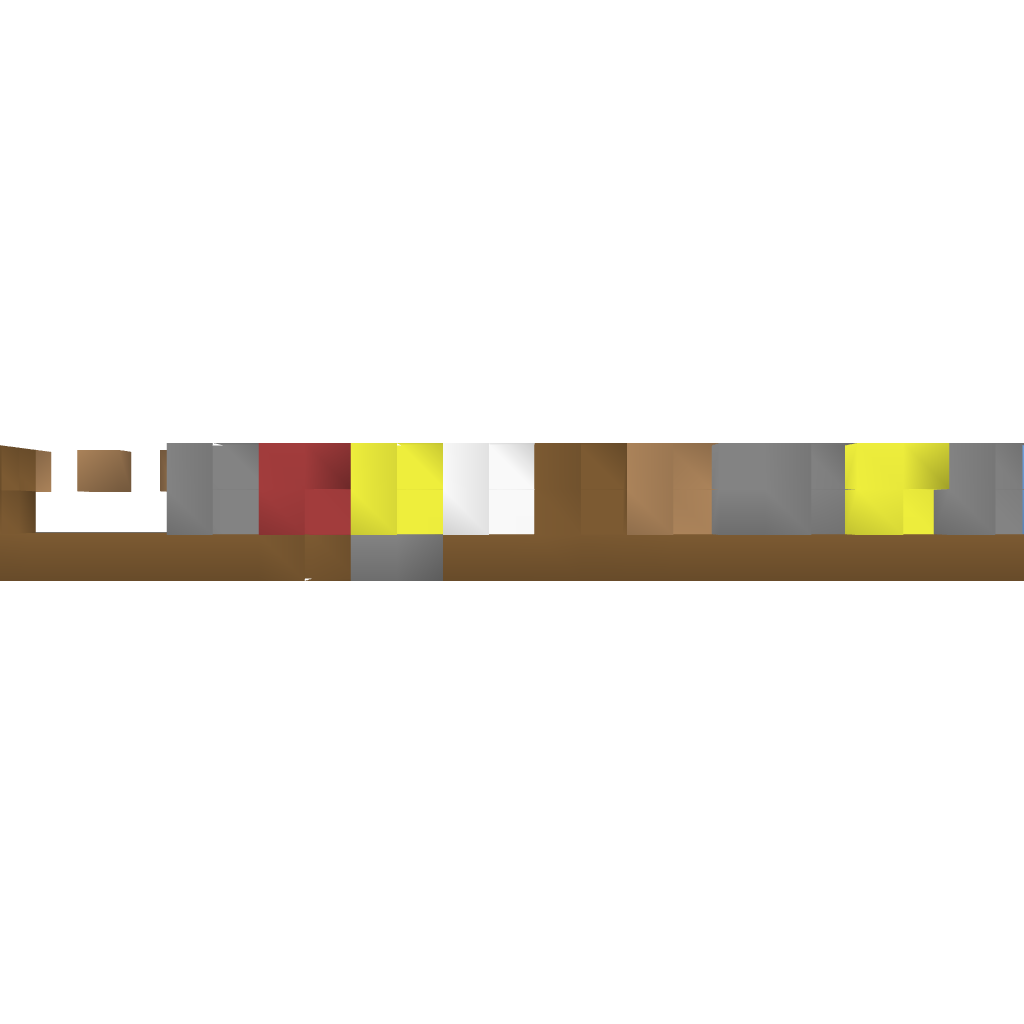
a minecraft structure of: Resorces Giver bad low quality